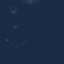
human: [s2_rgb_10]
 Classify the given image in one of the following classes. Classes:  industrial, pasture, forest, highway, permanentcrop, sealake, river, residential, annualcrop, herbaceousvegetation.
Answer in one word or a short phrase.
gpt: SeaLake